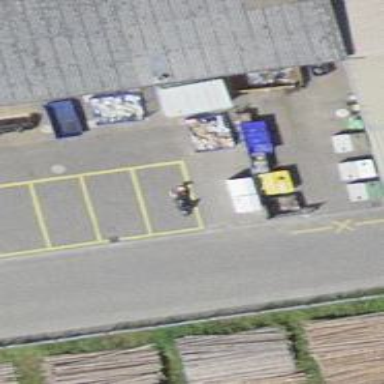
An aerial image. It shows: Recycling container for scrap metal.